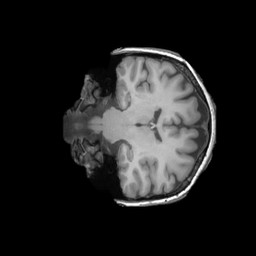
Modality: T1w
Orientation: coronal
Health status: ill
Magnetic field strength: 3 T